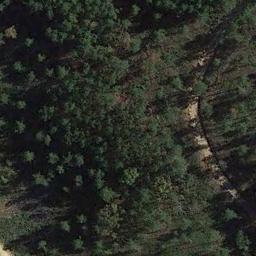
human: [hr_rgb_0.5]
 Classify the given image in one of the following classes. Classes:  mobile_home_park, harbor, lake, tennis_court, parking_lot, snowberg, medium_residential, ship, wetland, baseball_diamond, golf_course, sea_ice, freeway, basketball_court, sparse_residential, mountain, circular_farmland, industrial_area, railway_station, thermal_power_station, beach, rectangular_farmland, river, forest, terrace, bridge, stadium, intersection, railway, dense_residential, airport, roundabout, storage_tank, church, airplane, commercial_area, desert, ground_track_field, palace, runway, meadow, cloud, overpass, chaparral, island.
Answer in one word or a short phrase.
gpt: forest